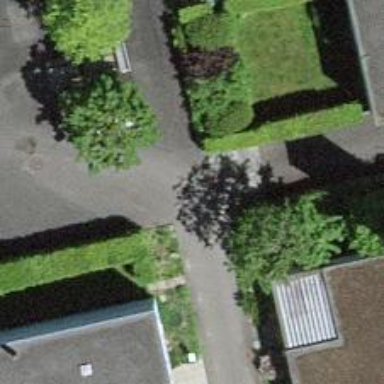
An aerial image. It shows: Footway along the road.